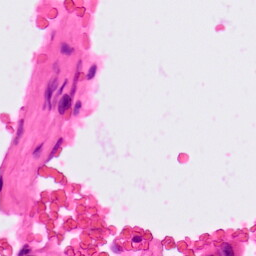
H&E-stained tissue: Lung